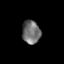
Tissue: skin
Cell type: Epithelial cells
Senescence score: 0.2564
Nuclear area (px): 416
Mean DAPI intensity: 110.988